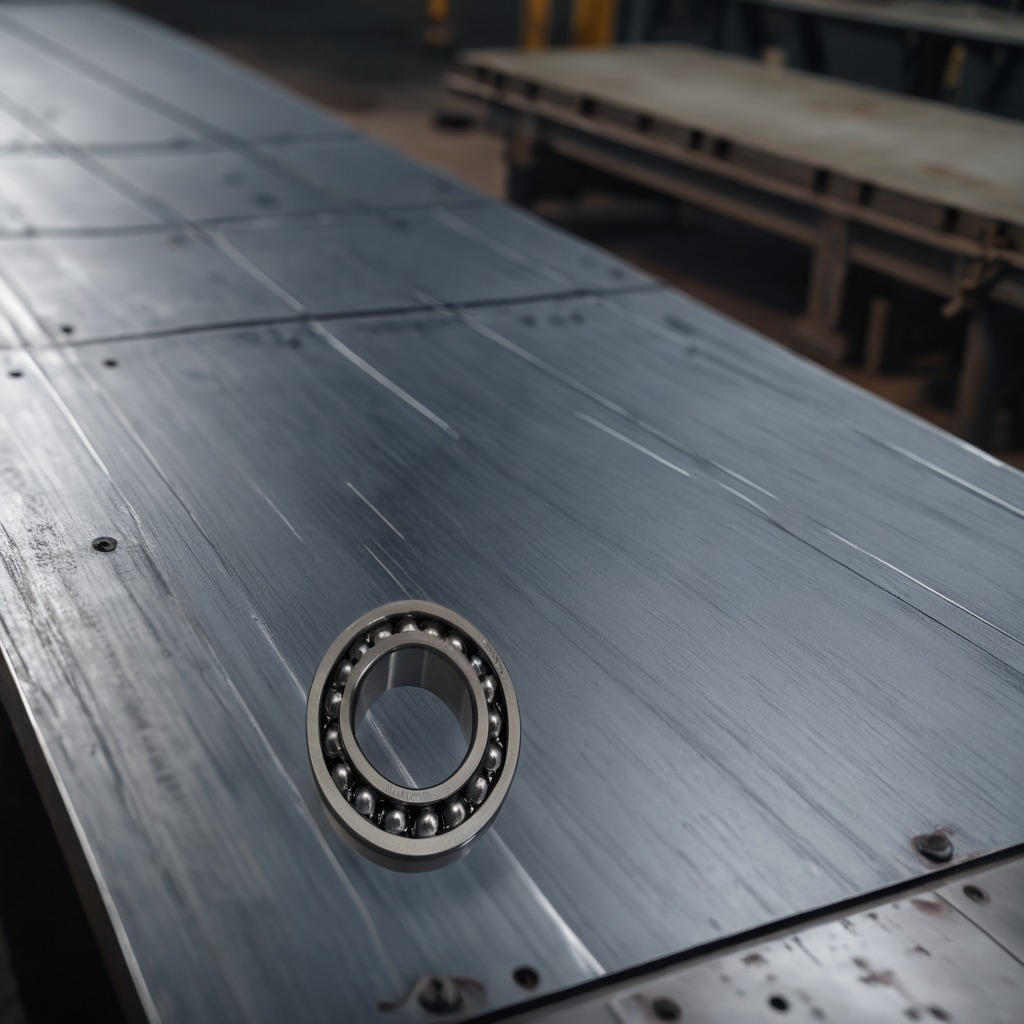
A metal ball bearing is lying on the cold steel table in a mining workshop.